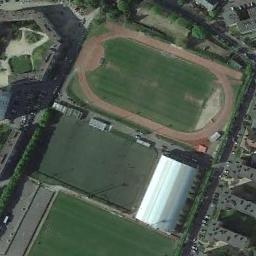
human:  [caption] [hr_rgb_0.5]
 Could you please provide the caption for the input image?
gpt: Track and field are next to the lawn, Road and parking lot .

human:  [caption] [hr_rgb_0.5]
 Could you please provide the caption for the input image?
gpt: The green space inside the track is worn .

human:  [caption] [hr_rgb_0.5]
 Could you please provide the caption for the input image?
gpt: Many cars are on the road beside the ground track field .

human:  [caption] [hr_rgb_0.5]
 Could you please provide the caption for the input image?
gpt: The ground track field is next to a big building and a lawn is on the other side of the building, .

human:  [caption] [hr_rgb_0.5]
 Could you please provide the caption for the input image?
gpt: There are some buildings around the ground track field .